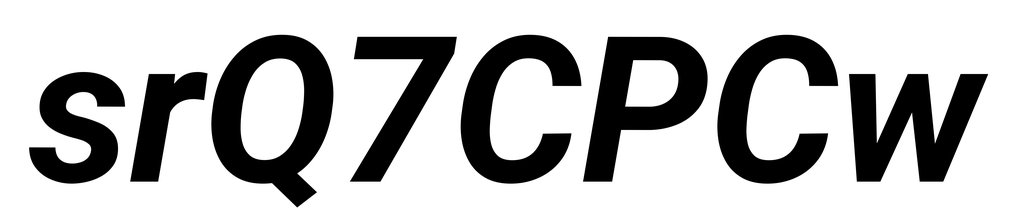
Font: Roboto-Italic_Bold_Italic